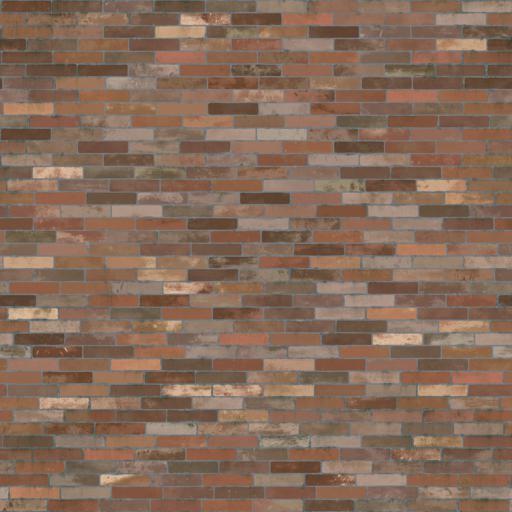
Tags: brick bricks modern stone wall